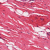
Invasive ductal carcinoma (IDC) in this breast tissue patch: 0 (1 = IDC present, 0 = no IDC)